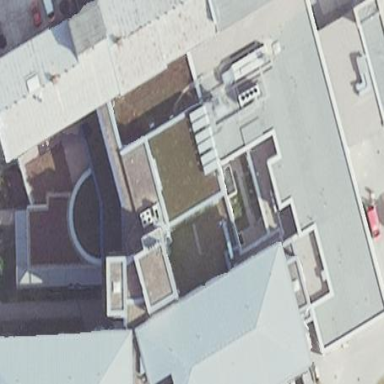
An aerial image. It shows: Hospital building.